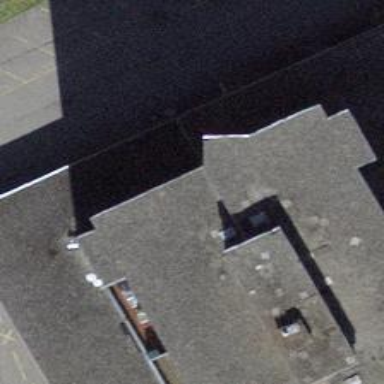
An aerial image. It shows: Restaurant.